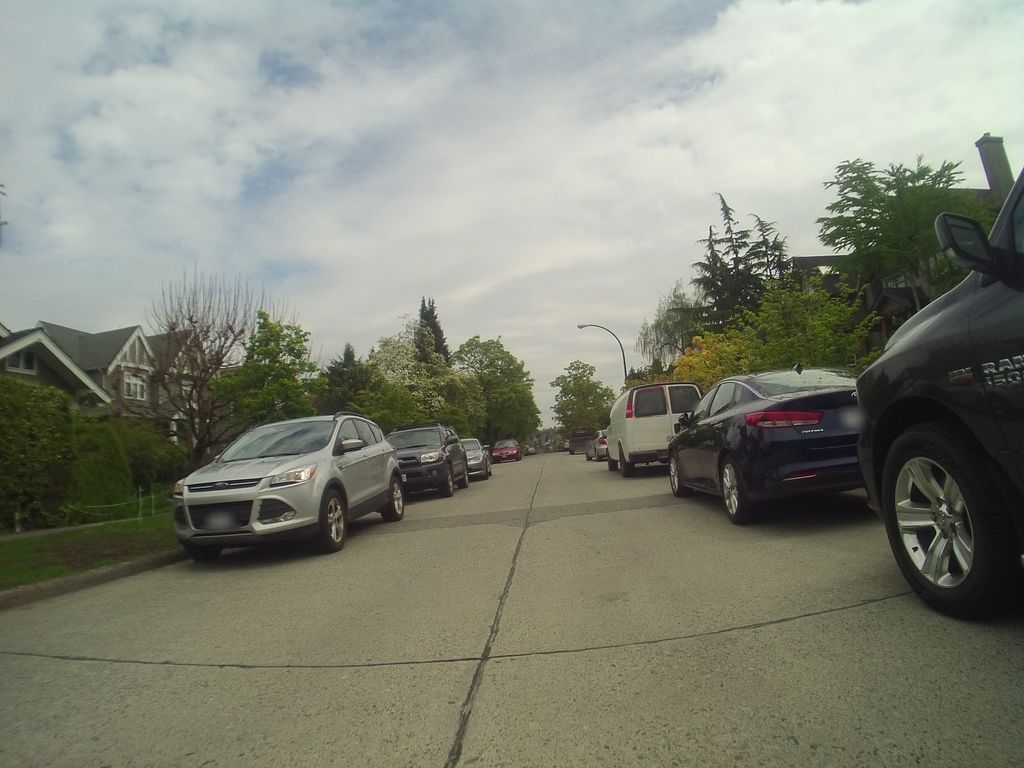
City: vancouver